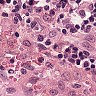
Metastatic tissue present: no